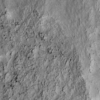
Label: not_dusty